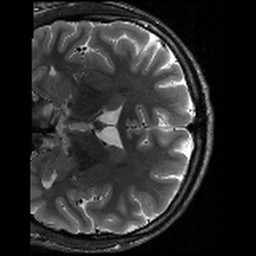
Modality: T2w
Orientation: coronal
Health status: healthy
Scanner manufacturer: siemens
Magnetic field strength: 3 T
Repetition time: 8.02 s
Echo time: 0.08 s